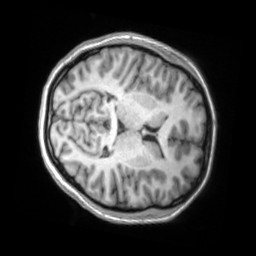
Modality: T1w
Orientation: axial
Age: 21
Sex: female
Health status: ill
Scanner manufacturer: siemens
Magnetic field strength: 3 T
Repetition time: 2.2 s
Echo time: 0.00157 s